Question: I'm building a mail client for Android and using JavaMail to get the messages via Imap Protocol.
I'm saving the Message-Id header for every message I reveive and I came across a message that didn't contain any Message-Id header in it's original message but when I receive the message from Gmail via Imap I get a field called Envalope and this field happens to contain all the data I need including the Message-Id.
The problem is that I can't reach that Envelope object no matter what I do and I was wondering if someone has already done that and can throw some tips.
The original message came with the following content:
'''
MIME-Version: 1.0
From: "Mailbox Support" <support@mailboxapp.com>
To: ******
Subject: Tips for Using Mailbox in Gmail
Content-Type: multipart/alternative;
boundary="----mailcomposer-?=_1-1369421942466"
------mailcomposer-?=_1-1369421942466
Content-Type: text/plain; charset=utf-8
Content-Transfer-Encoding: quoted-printable
[some text]
------mailcomposer-?=_1-1369421942466
Content-Type: text/html; charset=utf-8
Content-Transfer-Encoding: quoted-printable
[Some rich text]
------mailcomposer-?=_1-1369421942466--
'''

Thanks a lot
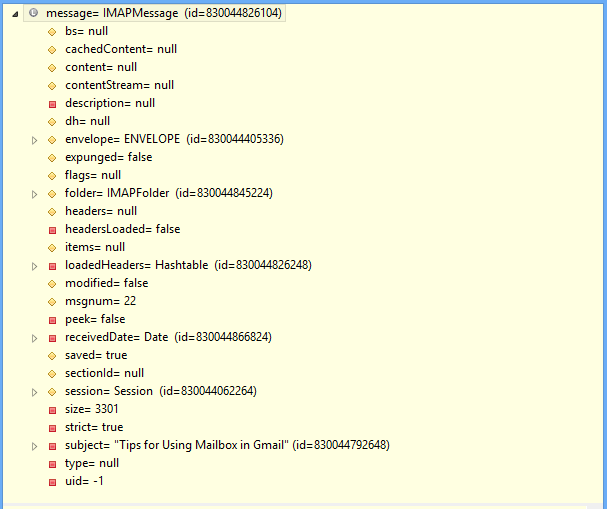
Answer: JavaMail uses the information in the IMAP ENVELOPE as the return values for methods such as getMessageID. Normally that will be the same data you would get using getHeader("Message-ID"), but if the Message-ID header is missing in the original message the server might "make up" a value to return in the ENVELOPE.